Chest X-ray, AP view. Patient: 59 years old, sex F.
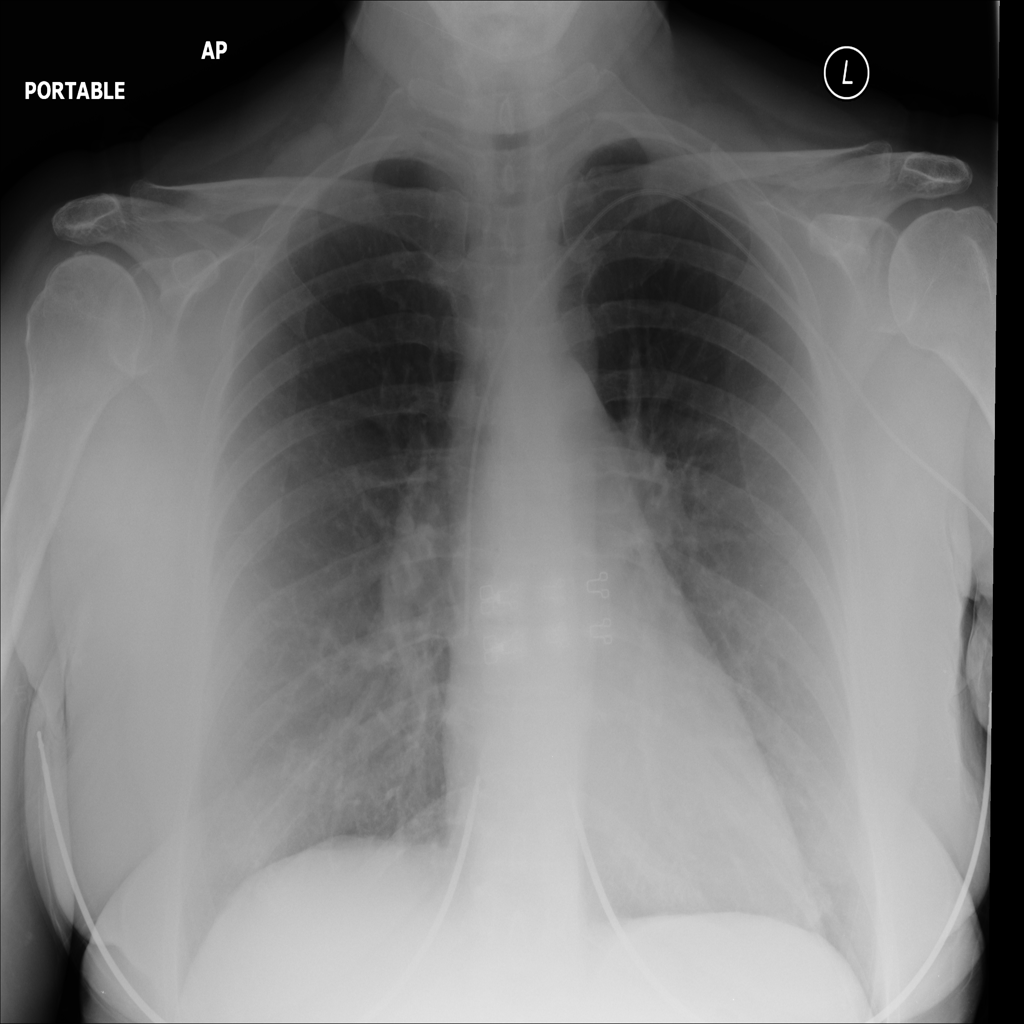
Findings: No Finding